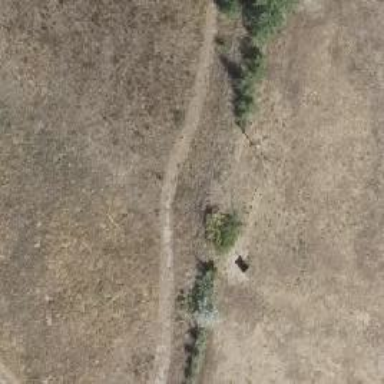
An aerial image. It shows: Path on the ground.